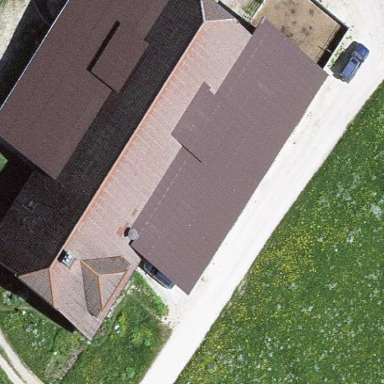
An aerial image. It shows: Farm building.